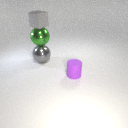
large gray metal sphere below small gray rubber cube